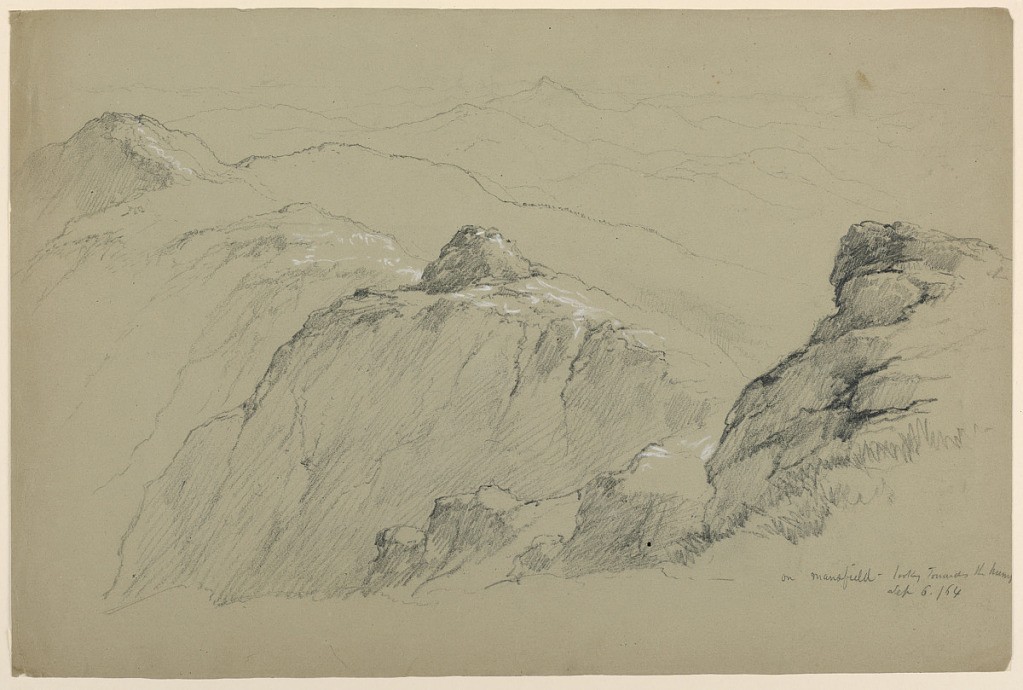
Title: On Mount Mansfield, Looking Towards the Hump
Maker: Daniel Huntington, American, 1816–1906
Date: September 6, 1864
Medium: Graphite and white crayon on grey paper
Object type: Drawing
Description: Rock cliff, at right; ridge moving away from center to left. Mountains beyond, right and center.